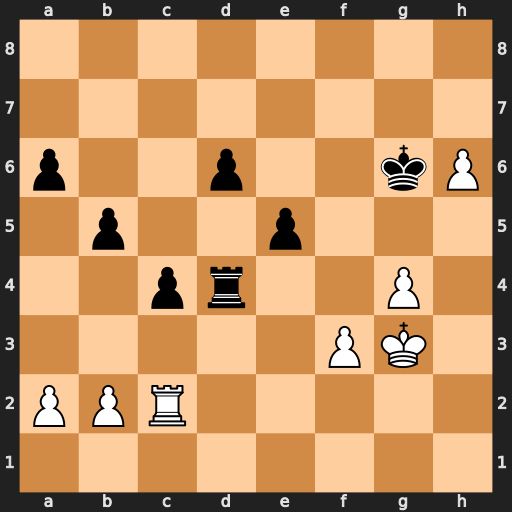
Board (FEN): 8/8/p2p2kP/1p2p3/2pr2P1/5PK1/PPR5/8
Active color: w
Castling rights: -
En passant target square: -
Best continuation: Rh2 Kh7 g5